Question: I have 2 'ui-view' directives in my application. One contains subnavigation and the other is the actual page content. My subnavigation is a tree structure, and when you click on an end node (or a leaf) should be the only time the content view gets updated. Whenever you click non-leaf nodes in the subnavigation, I would like the content view to stay the same while the subnavigation view changes.
What is happening is whenever I switch to a state that does not define one of the views, the view gets cleared out. I want it to stay how it was previous to me changing state. Has anyone accomplished this?

Code:
'''
<!--NOTE THAT THESE ARE SIBLING ELEMENTS, NOT NESTED -->
<div id="subNav" ui-view="subNav"></div>
<div id="content" ui-view="content"></div>
'''
Here is my route setup. Note that State1 only should update the 'subnav' view and State2 should only update the 'content' view.
'''
$stateProvider
.state('State1', {
url: '/State1',
views: {
"subnav": {
templateUrl: "views/subnav.html",
controller: "SubNavController"
}
}
})
.state('State2', {
url: '/State2',
views: {
"content": {
template: "<p>State 2</p>"
}
}
});
'''
Here is a plnkr of what is is currently doing: <URL>
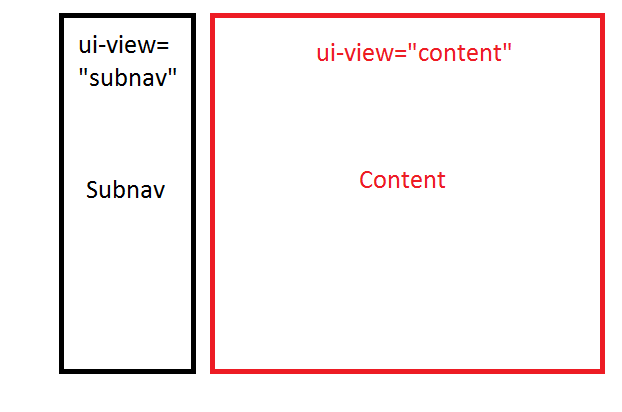
Answer: I would say, that the way to go here is really very clear:
### Multiple Named Views
### Nested States & Nested Views
I am using this technique, in very similar scenario: left column is a list, right is a place for a detail. There is an <URL>
The state def would be:
'''
$stateProvider
.state('index', {
url: '/',
views: {
'@' : {
templateUrl: 'layout.html',
controller: 'IndexCtrl'
},
'top@index' : { templateUrl: 'tpl.top.html',},
'left@index' : { templateUrl: 'tpl.left.html',},
'main@index' : { templateUrl: 'tpl.main.html',},
},
})
.state('index.list', {
url: '/list',
templateUrl: 'list.html',
controller: 'ListCtrl'
})
.state('index.list.detail', {
url: '/:id',
views: {
'detail@index' : {
templateUrl: 'detail.html',
controller: 'DetailCtrl'
},
},
})
'''
So in our case, it could be like this:
1. the parent state would have a template for both states (layout) and also will inject the navbar
2. the child will just inject the view into main area
the Parent state:
'''
.state('State1', {
url: '/State1',
views: {
"bodyArea" { template: "body.thml"},
"subnav@State1": {
templateUrl: "views/subnav.html",
controller: "SubNavController"
}
}
})
'''
So what we can see, the template for both states, the layout is defined on the 'State1' as a view placed in "bodyArea".
The other view (original) is injected into that template, via absolute name "subnav@State1". I.e. 2 views defined for one parent state...
The Child state:
'''
.state('State2', {
parent: 'State1', // a child needs parent
url: '/State2',
views: {
"content": {
template: "<p>State 2</p>"
}
}
})
'''
Here, we just say, that State1 is parent of State2. That means, that the "content" target/anchor 'ui-view="content"' must be part of the views defined in State1. The best place here would the "body.html"...
EXTEND: based on comments and <URL>, but Main2 and Main3 are working.
- 'index'- 'index'
The absolute and relative naming in action should be clear from this snippet:
the index:
'''
$stateProvider
.state('index', {
url: '/',
views: {
'@': {
templateUrl: 'layout.html'
},
'mainNav@index': {
template: '<a ui-sref="Main1">Main1</a><br />'
+ '<a ui-sref="Main2">Main2</a><br />'
+ '<a ui-sref="Main3">Main3</a>'
},
'subNav@index' : {
template: '<p>This is the sub navigation</p>'
},
'content@index': {
template: '<p>This is the content</p>'
}
}
})
'''
the Main1 with issues
'''
.state('Main1', {
url: '/Main1',
views: {
/*'mainNav': {
},*/
'subNav': {
template: '<a ui-sref="Sub1">Sub1</a><a ui-sref="Sub2">Sub2</a>'
},
'content': {
template: '<p>This is the content in Main1</p>'
}
}
})
'''
working states
'''
.state('Main2', {
url: '/Main2',
views: {
'': {
templateUrl: 'layout.html'
},
'mainNav@Main2': {
template: '<a ui-sref="Main1">Main1</a><br />'
+ '<a ui-sref="Main2">Main2</a><br />'
+ '<a ui-sref="Main3">Main3</a>'
},
'subNav@Main2': {
template: '<a ui-sref="Sub1">Sub for Main2</a>'
},
'content@Main2': {
template: '<p>This is the content in Main2</p>'
}
}
})
.state('Main3', {
parent: 'index', // PARENT does the trick
url: '/Main3',
views: {
'subNav': { // PARENT contains the anchor/target - relative name is enough
template: '<a ui-sref="Sub1">Sub for Main3</a>'
},
'content': {
template: '<p>This is the content in Main3</p>'
}
}
})
'''